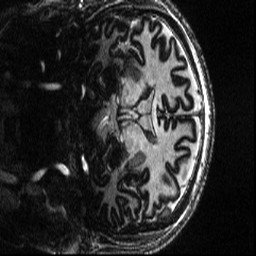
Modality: T1w
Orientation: coronal
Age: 50
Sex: male
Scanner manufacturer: siemens
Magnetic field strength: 7 T
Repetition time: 4.3 s
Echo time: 0.00227 s